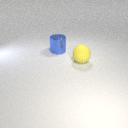
large blue metal cylinder to the left of large yellow rubber sphere